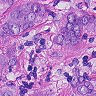
Metastatic tissue present: yes